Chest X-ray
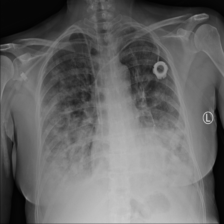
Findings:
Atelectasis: negative
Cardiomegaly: negative
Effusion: negative
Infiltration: negative
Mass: negative
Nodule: negative
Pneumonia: positive
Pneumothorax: negative
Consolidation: negative
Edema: negative
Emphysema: negative
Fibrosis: negative
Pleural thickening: negative
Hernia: negative